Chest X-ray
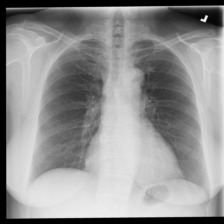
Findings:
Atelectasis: negative
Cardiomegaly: positive
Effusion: negative
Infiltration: negative
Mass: negative
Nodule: negative
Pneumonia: negative
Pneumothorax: negative
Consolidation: negative
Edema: negative
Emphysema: negative
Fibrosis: negative
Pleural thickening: negative
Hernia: negative